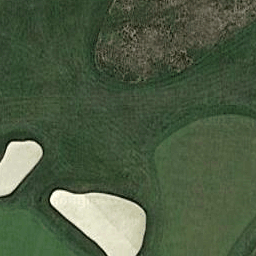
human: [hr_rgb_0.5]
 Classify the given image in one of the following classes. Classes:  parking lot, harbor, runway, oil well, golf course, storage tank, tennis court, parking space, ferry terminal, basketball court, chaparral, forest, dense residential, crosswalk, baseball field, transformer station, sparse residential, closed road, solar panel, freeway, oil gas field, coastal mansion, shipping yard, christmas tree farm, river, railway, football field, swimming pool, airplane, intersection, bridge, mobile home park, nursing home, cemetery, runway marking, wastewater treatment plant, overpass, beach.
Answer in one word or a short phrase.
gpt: golf course